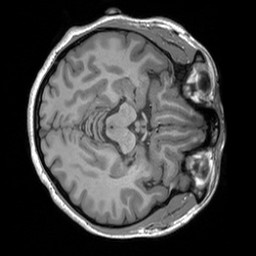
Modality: T1w
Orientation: axial
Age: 23
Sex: female
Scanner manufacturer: siemens
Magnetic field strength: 3 T
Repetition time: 1.9 s
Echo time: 0.00252 s